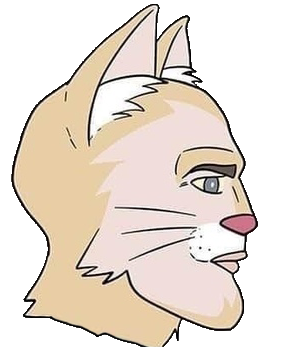
Label: 5_Animal